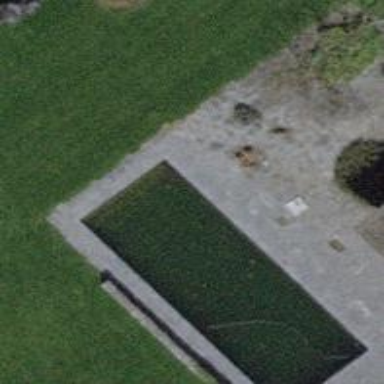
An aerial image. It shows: Swimming pool located in leisure land.